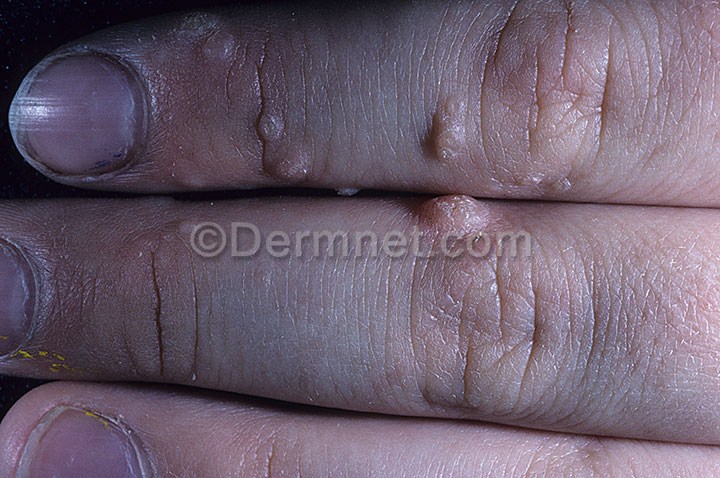
Disease: Warts Molluscum and other Viral Infections